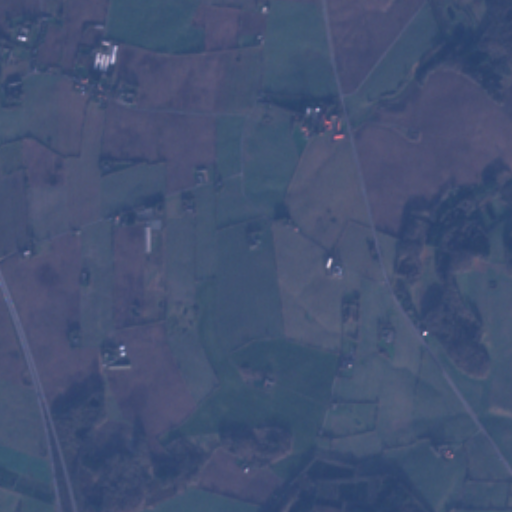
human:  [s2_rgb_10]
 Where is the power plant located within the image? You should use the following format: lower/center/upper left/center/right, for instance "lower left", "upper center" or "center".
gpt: There is no power plant in the image.